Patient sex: F
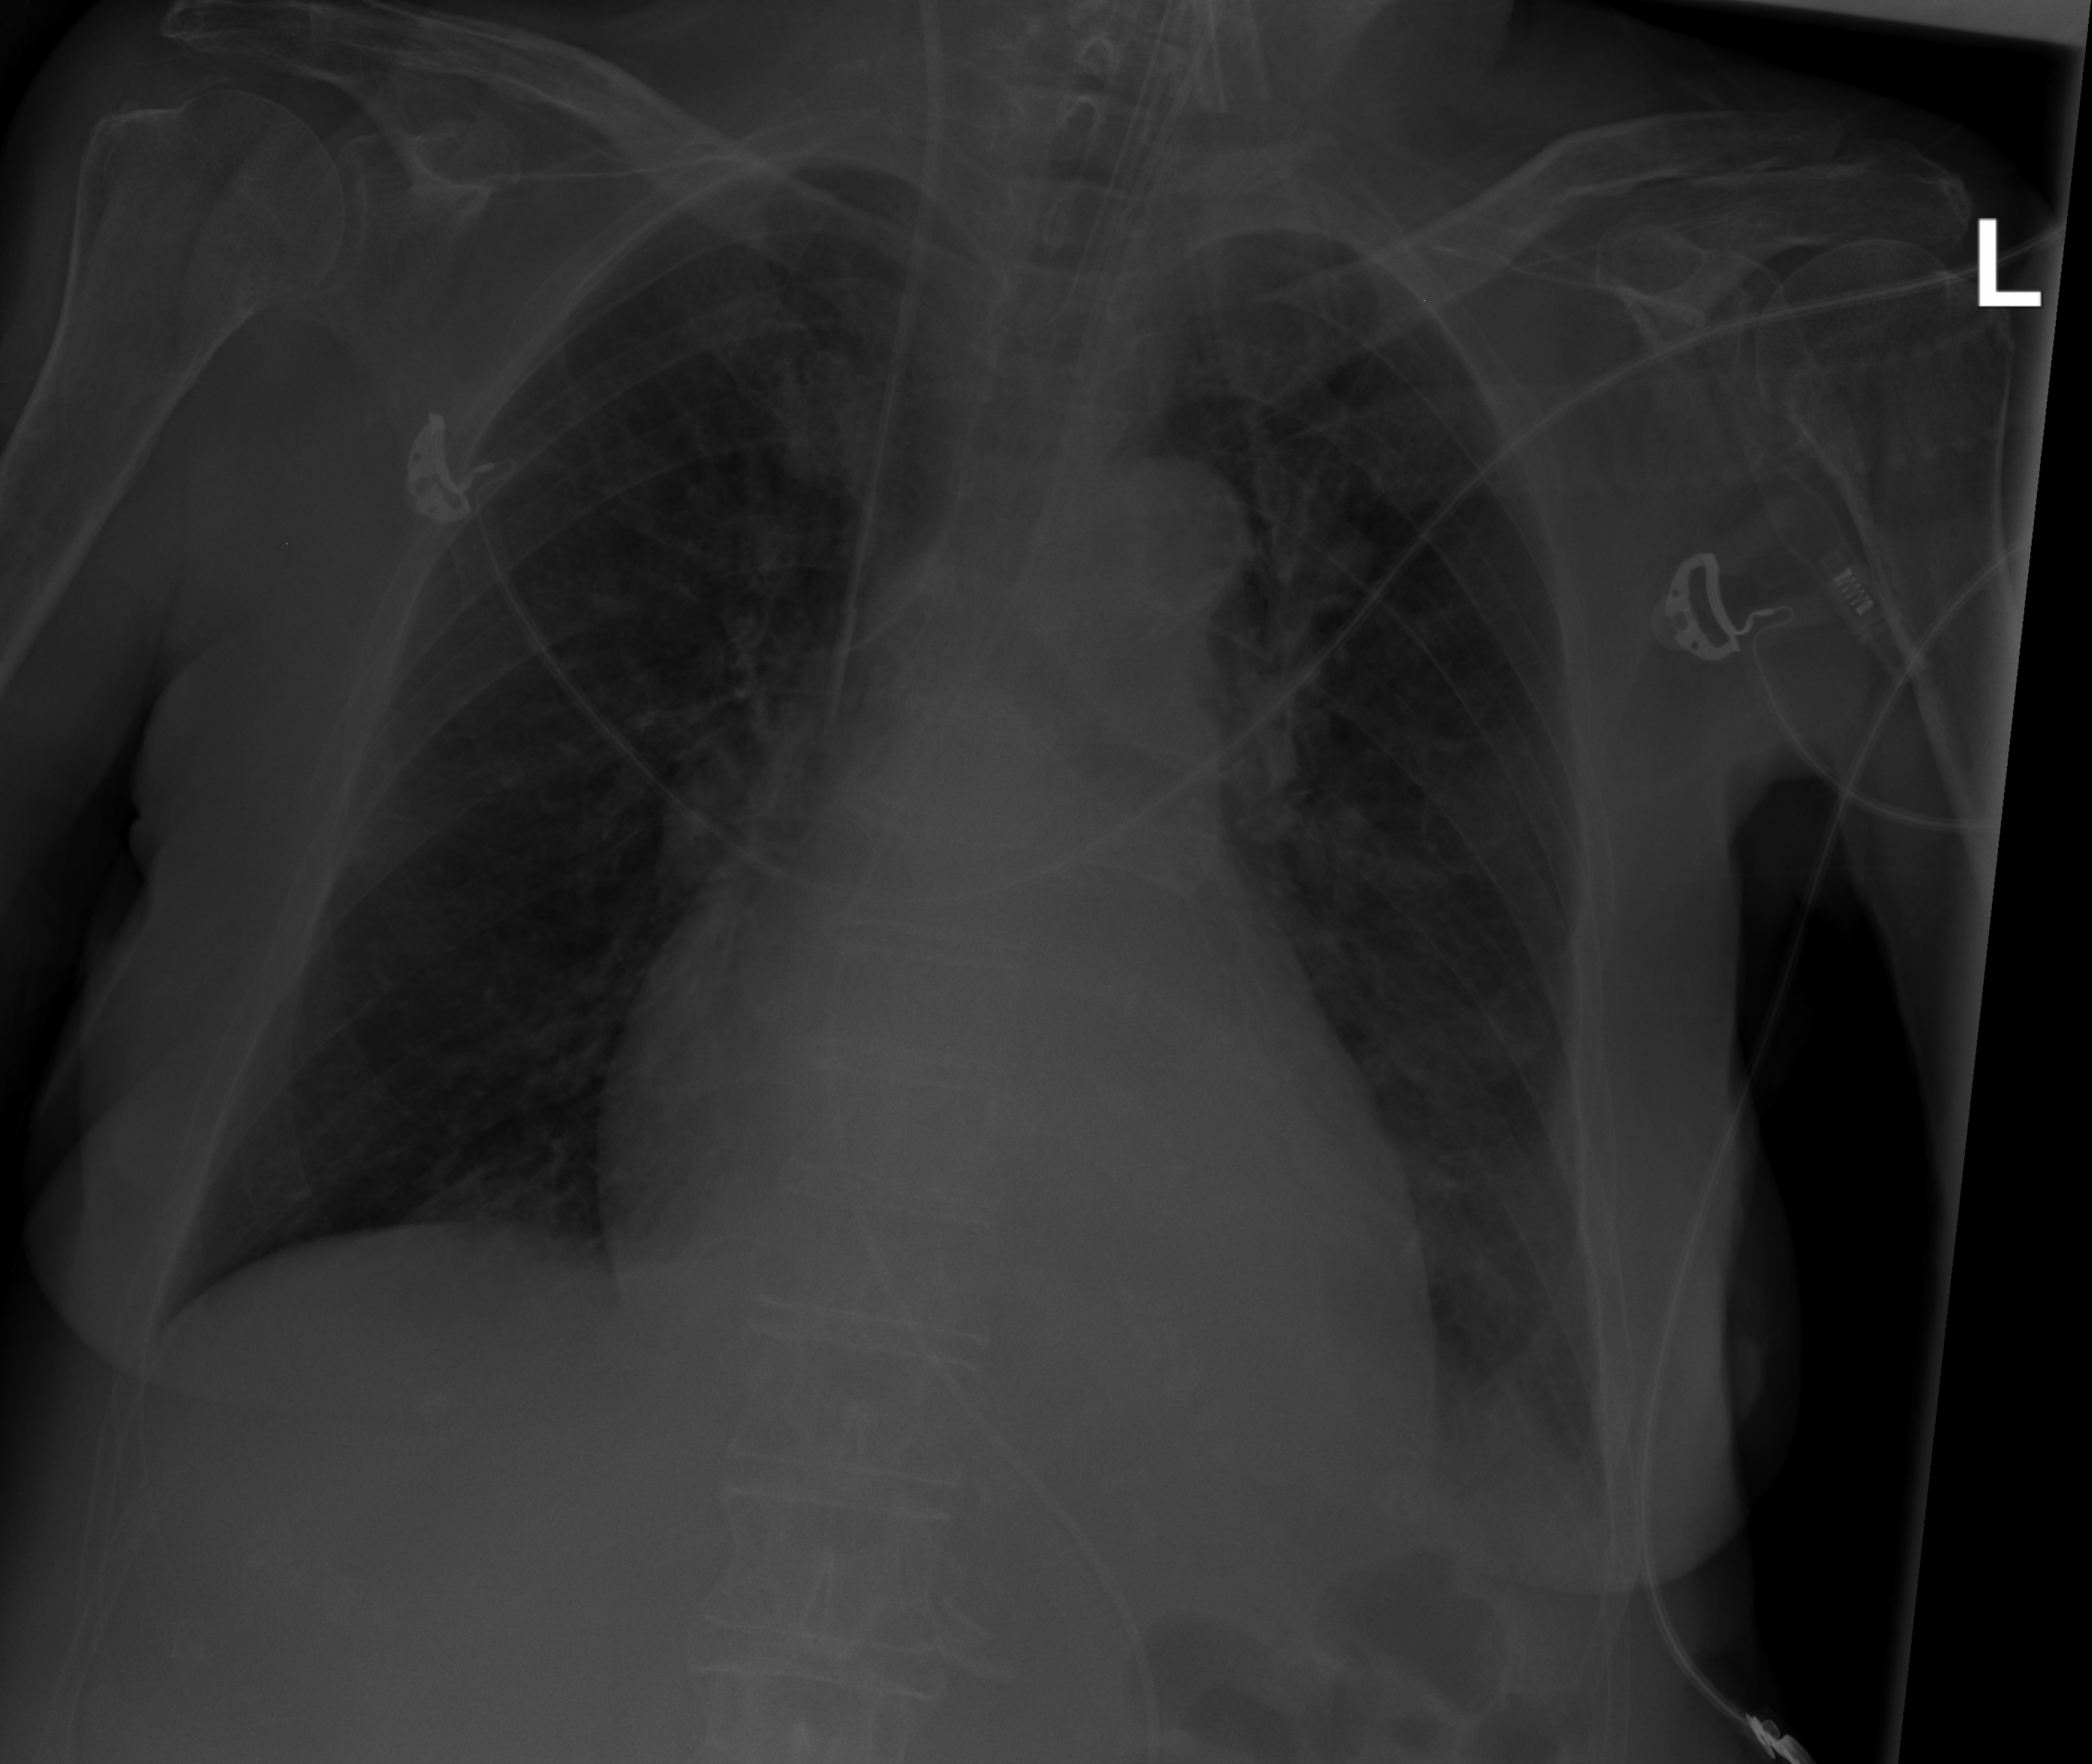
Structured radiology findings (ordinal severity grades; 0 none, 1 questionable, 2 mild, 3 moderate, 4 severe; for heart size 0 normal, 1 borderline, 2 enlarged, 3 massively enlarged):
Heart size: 2
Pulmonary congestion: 0
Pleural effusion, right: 0
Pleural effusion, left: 2
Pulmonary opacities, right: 0
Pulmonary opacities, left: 0
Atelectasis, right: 0
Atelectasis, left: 2